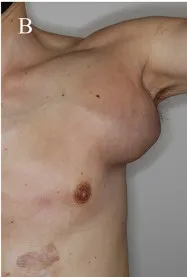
Clinical progress. The axillary mass increased in size to 17x18cm; (B) After 4 courses of nivo plus ipi. The axillary tumor shrank to 13x11cm.
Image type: medical_photograph (skin_photograph)